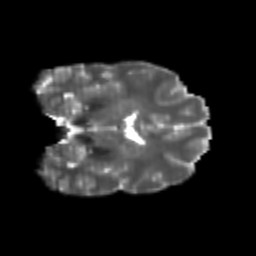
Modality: T2w
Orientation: coronal
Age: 20
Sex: female
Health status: healthy
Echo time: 0.074 s